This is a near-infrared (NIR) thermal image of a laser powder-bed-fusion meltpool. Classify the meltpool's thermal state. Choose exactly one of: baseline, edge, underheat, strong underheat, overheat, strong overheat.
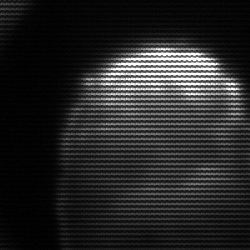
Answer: edge